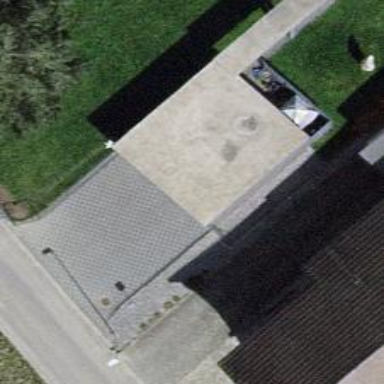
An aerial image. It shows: Group of garages.